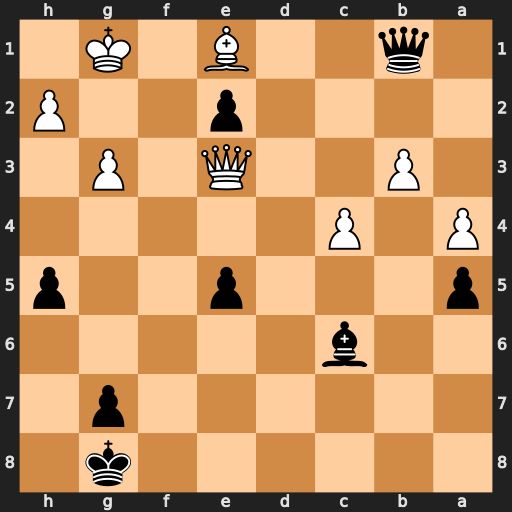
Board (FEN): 6k1/6p1/2b5/p3p2p/P1P5/1P2Q1P1/4p2P/1q2B1K1
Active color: b
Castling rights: -
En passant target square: -
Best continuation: Qxe1#